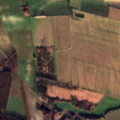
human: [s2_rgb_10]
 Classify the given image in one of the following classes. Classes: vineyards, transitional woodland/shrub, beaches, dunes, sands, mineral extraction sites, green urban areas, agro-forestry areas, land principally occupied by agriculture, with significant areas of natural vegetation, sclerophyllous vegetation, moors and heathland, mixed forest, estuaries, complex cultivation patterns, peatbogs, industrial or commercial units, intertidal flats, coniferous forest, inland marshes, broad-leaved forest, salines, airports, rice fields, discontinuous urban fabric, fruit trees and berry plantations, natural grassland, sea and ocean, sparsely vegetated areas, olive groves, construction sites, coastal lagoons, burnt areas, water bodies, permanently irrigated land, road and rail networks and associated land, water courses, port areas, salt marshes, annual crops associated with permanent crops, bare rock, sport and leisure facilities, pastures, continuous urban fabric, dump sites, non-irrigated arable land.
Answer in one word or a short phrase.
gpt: non-irrigated arable land, land principally occupied by agriculture, with significant areas of natural vegetation, broad-leaved forest